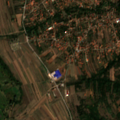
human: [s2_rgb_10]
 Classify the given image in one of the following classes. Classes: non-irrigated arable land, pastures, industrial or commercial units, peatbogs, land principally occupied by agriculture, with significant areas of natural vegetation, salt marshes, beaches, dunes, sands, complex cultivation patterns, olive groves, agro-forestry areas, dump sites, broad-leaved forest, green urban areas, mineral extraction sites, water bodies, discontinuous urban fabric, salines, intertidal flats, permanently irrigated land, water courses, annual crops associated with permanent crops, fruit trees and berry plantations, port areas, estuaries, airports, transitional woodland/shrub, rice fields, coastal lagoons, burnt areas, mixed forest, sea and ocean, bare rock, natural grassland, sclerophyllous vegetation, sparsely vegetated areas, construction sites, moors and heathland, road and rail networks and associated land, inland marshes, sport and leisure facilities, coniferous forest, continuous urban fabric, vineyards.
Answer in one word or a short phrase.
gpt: discontinuous urban fabric, non-irrigated arable land, complex cultivation patterns, land principally occupied by agriculture, with significant areas of natural vegetation, broad-leaved forest, transitional woodland/shrub